Question: I want to understand how the process of min-max heap deletion work, I've searched the pseudo-code of it but found nothing, and it seems like I cannot ask for the pseudo-code here. So here is my problem

Can anyone show the logic of "delete of min element 7" at least let me know how the pseudo-code "feel like"?
---
In case people think I try nothing here is another slide:
1. [1.1] I don't understand: (4-th line): ... and then reinsert into the min-max heap. Is the "reinsert" here calling the original insertion procedure? Or it just mean the cases following it? [1.2] (8-th line): The smallest key in the min-max heap is one of the children or grandchildren of the root. I'm not sure whether the "grandchildren" recursively include their grandchildren. Slide:
---
I can understand the "VerifyMax" procedure used in insertion, not sure whether this procedure will be used in deletion...:
<URL>
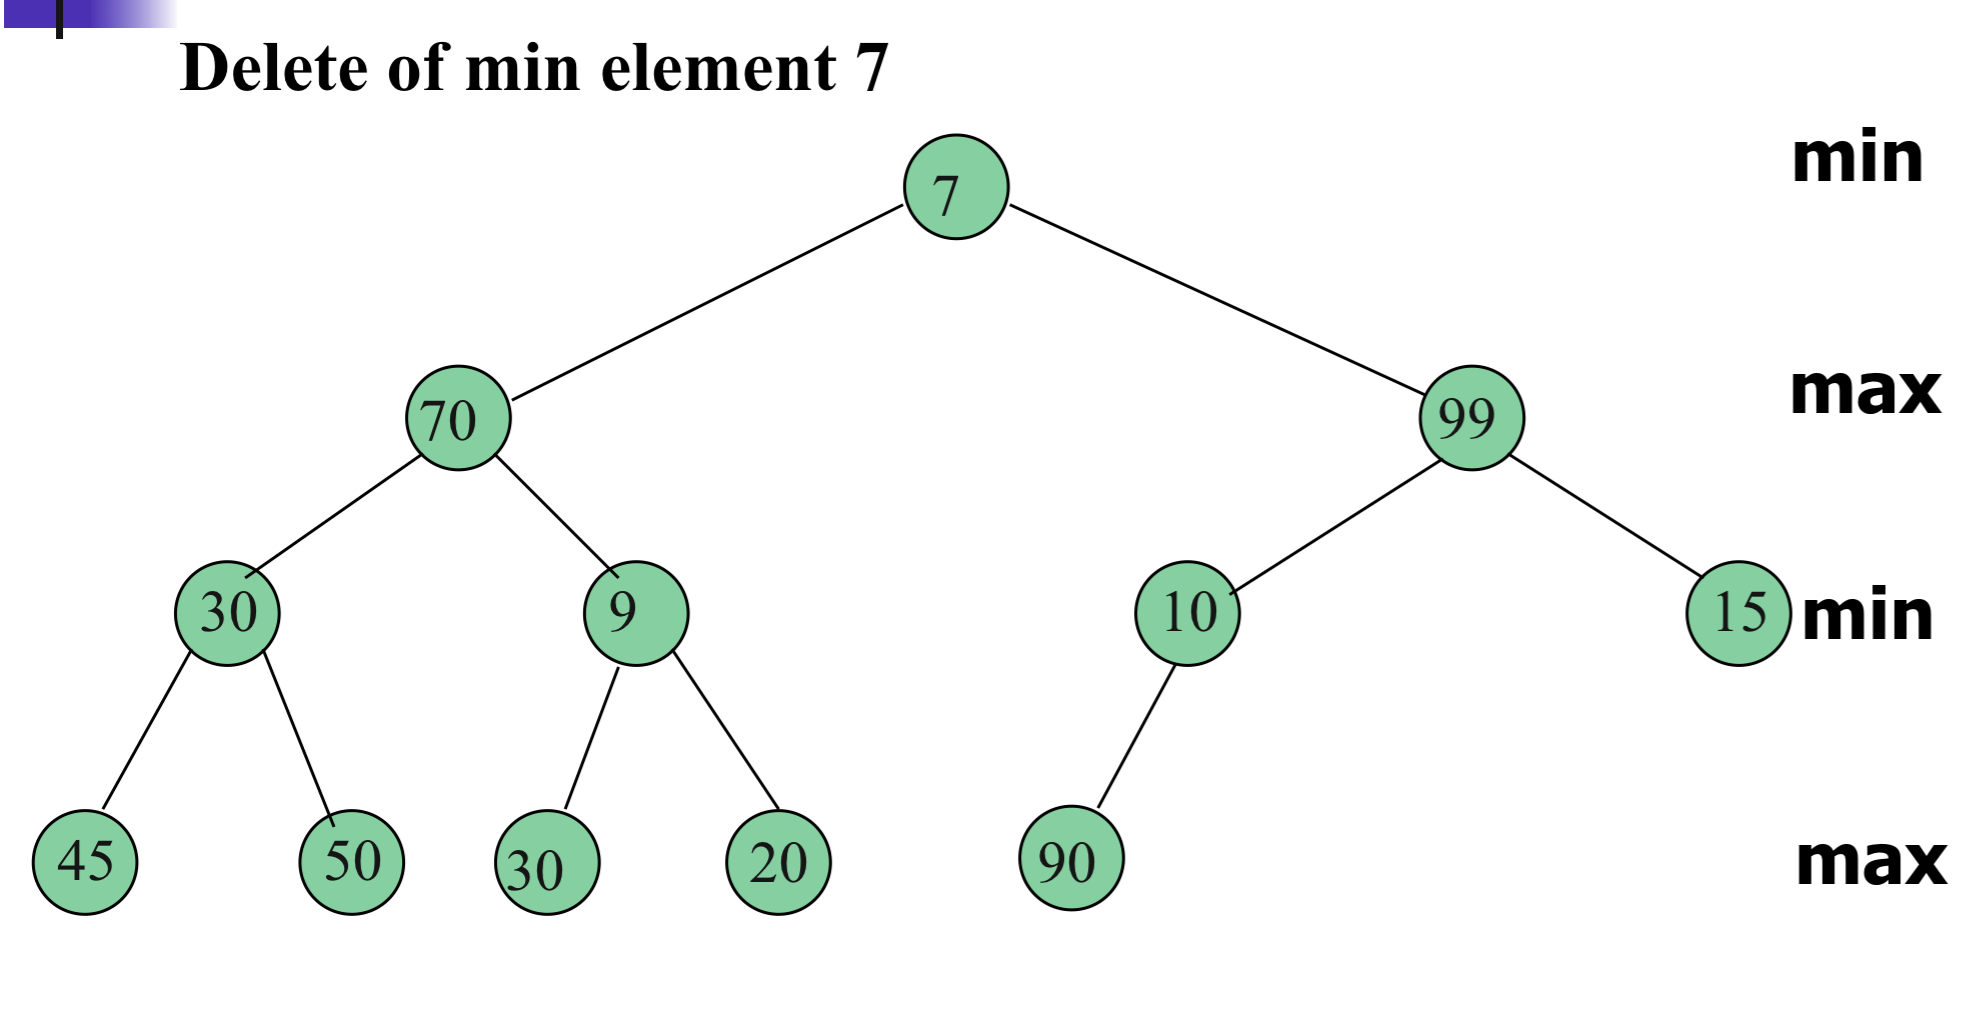
Answer: The algorithm "feels like" the DeleteMin procedure of an ordinary min-heap (or the DeleteMax procedure for a max-heap):
1. Replace the current min (that is, the first element in the heap) with last element in the heap.
2. Decrease the size of the heap by one.
3. Use the TrickleDown procedure on the first element in order to restore the heap property.
TrickleDown is slightly more complicated, but not much: you need to check both min and max relationships. Usually this is done by checking both children and grandchildren of the trickled element.